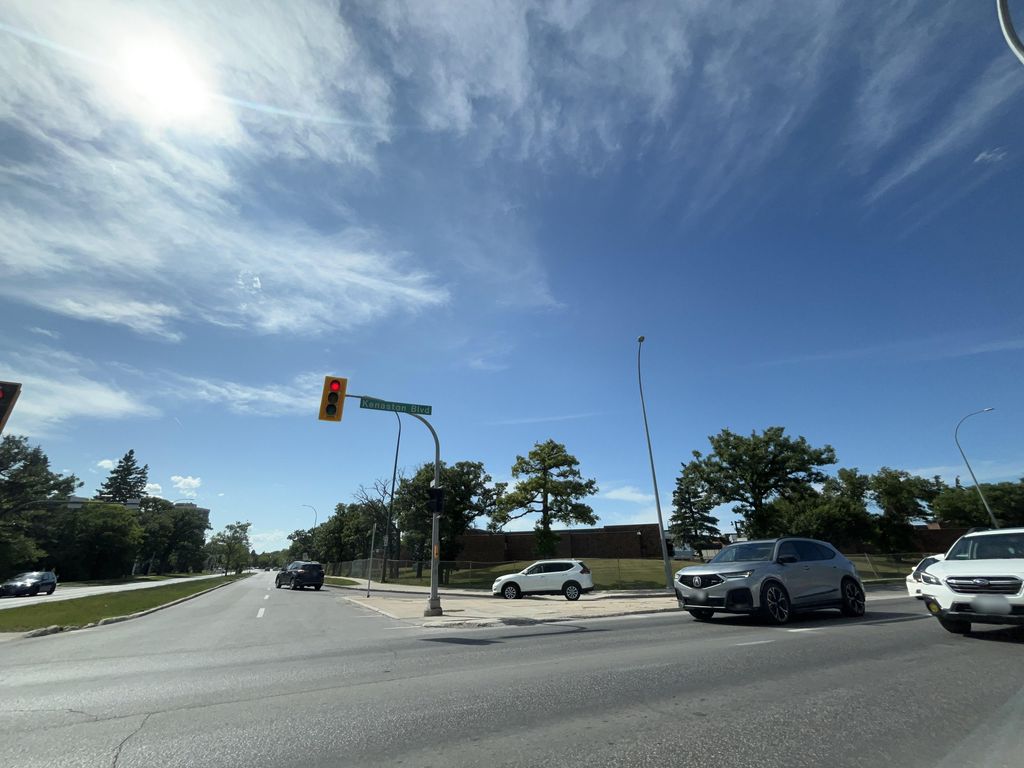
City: winnipeg